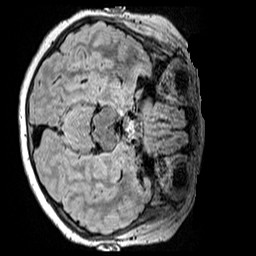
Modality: FLAIR
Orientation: axial
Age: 10
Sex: male
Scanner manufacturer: siemens
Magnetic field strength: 3 T
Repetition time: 5 s
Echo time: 0.388 s